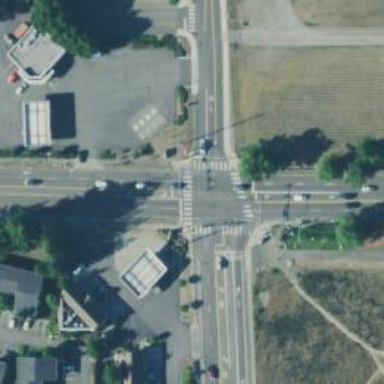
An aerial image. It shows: Zebra crossing on the road.